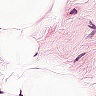
Metastatic tissue present: no